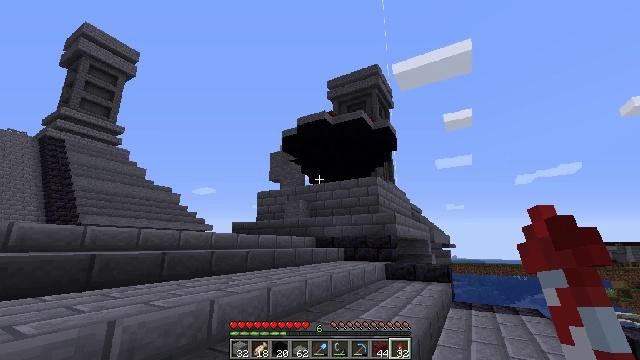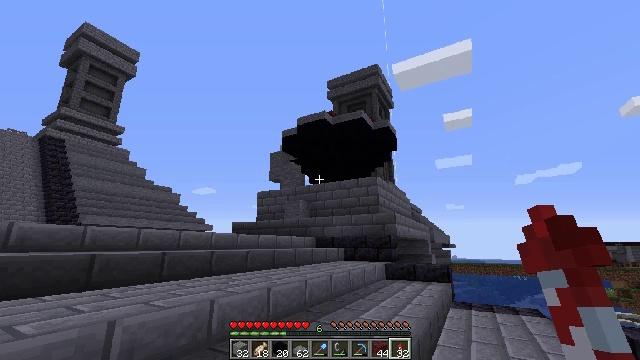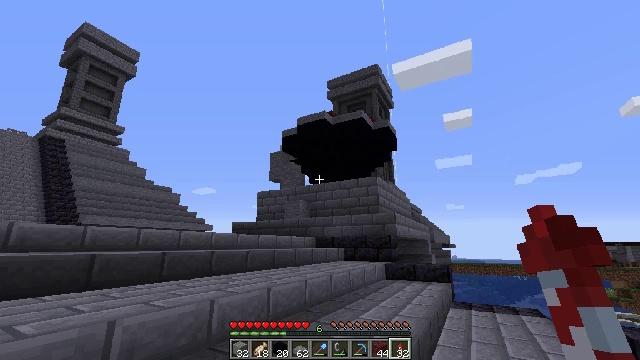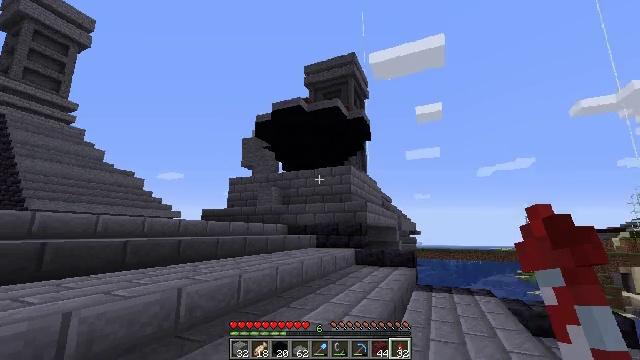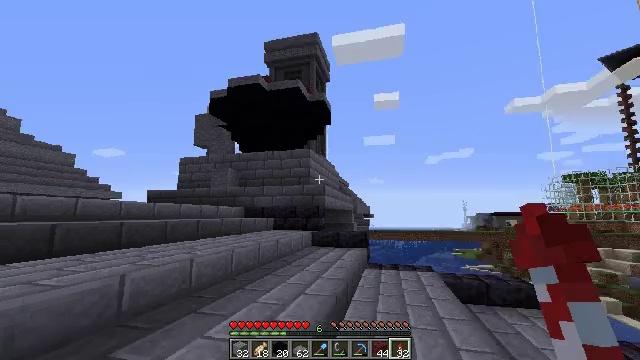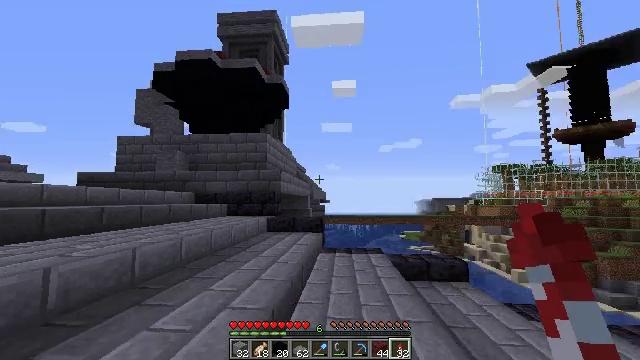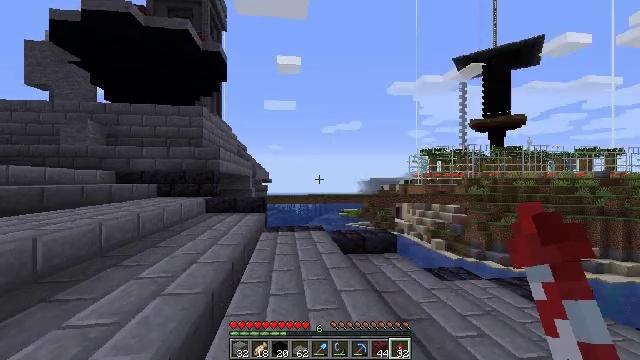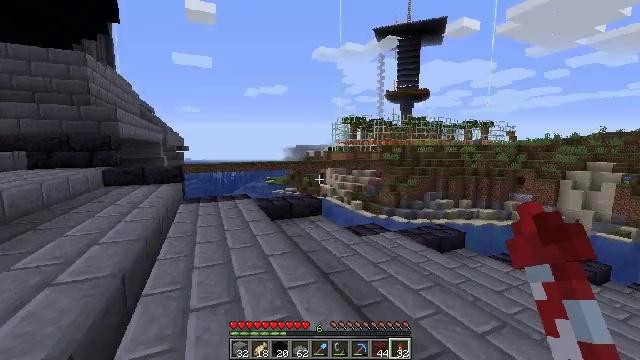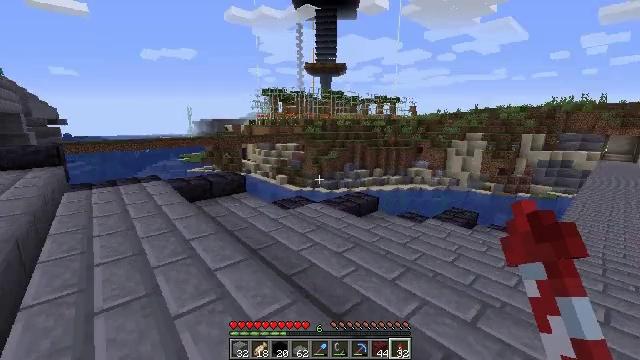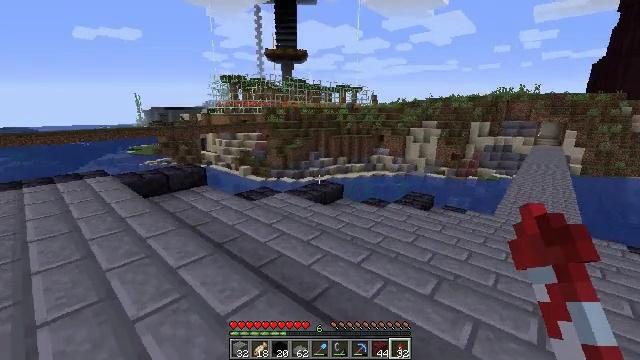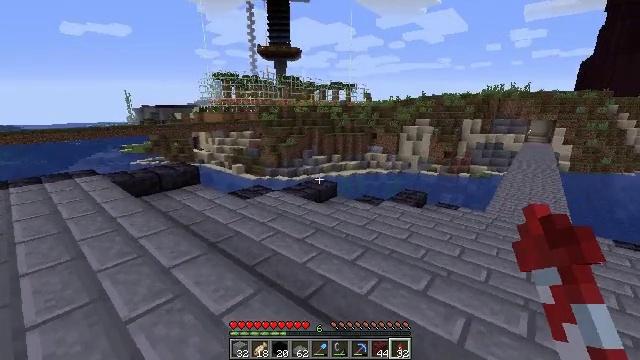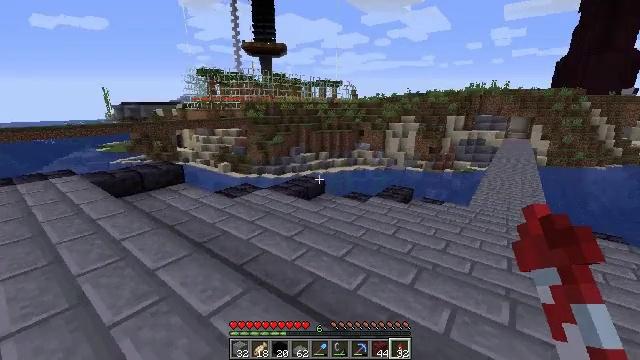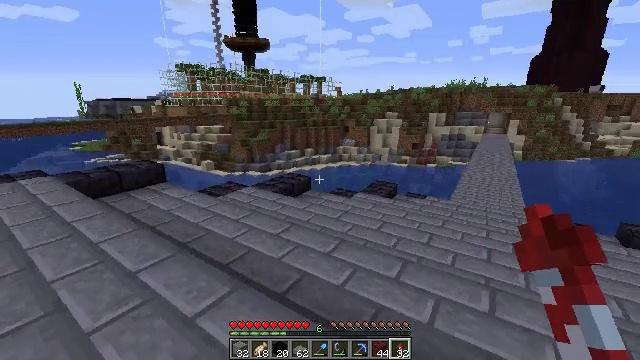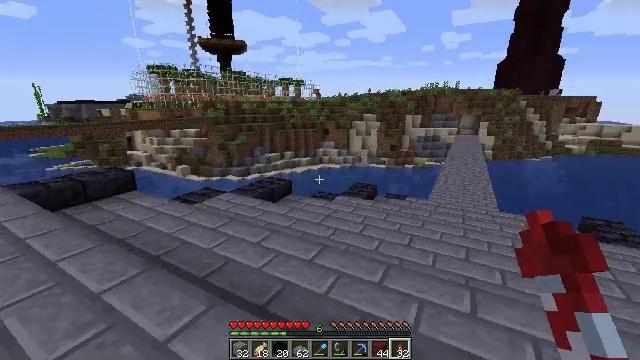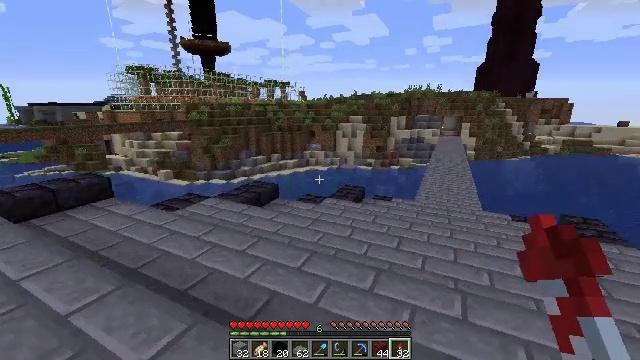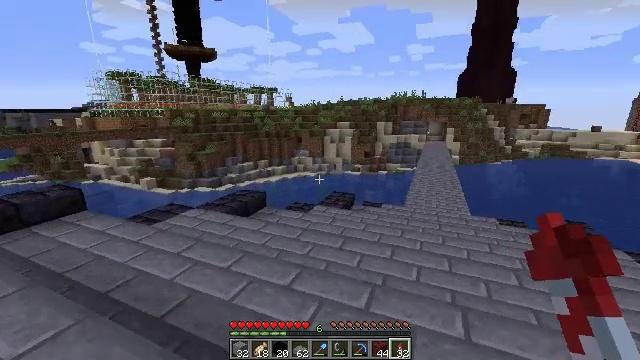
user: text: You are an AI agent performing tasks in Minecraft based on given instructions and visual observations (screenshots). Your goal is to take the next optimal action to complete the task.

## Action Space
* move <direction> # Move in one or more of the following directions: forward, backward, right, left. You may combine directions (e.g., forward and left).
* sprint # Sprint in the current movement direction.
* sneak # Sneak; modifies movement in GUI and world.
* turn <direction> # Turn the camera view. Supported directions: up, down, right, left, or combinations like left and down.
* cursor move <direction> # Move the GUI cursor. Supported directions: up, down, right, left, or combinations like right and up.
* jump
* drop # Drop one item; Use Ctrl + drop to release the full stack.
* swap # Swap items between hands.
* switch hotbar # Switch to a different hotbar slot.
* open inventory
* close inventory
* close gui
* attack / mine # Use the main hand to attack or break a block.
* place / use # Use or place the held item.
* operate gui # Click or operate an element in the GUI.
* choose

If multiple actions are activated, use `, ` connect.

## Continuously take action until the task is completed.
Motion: motion action
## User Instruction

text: Make white concrete powder using the crafting grid.
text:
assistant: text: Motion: no_op
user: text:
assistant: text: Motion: no_op
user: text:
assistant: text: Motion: turn right and down
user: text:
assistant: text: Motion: turn right and down
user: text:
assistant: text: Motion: turn right and down
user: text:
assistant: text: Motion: turn right and down
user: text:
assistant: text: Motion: turn right and down
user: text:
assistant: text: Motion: turn right and down
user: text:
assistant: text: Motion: turn right and down
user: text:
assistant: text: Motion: turn right
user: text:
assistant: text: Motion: turn right
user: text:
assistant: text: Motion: turn right
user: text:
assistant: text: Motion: move forward, turn right
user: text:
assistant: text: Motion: move forward, turn right
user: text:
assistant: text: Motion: move forward, turn right and up
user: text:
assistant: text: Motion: turn right and up
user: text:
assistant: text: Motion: move forward, turn right
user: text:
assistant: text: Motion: move forward, turn right
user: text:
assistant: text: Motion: move forward, turn right
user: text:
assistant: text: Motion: move forward, turn right
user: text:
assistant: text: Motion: move forward
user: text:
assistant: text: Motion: move forward
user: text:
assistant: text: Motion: move forward
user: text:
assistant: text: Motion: move forward
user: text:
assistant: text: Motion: move forward
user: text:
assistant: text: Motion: move forward
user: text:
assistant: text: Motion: move forward
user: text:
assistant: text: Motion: move forward
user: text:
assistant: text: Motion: move forward, jump
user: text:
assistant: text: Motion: move forward, turn up, jump